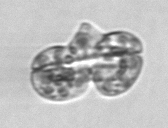
Label: Karenia